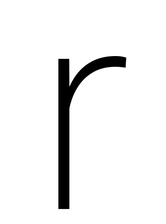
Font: Roboto_ExtraLight